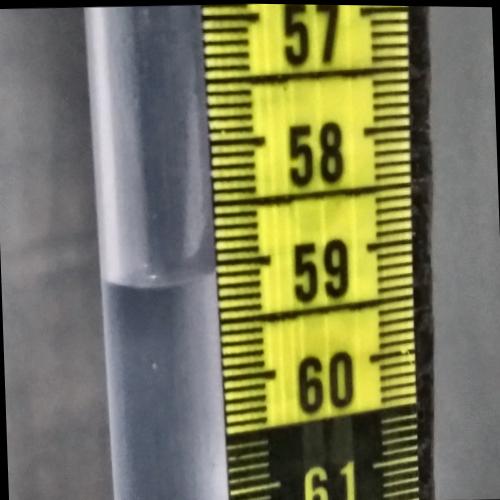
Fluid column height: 59.1 cm